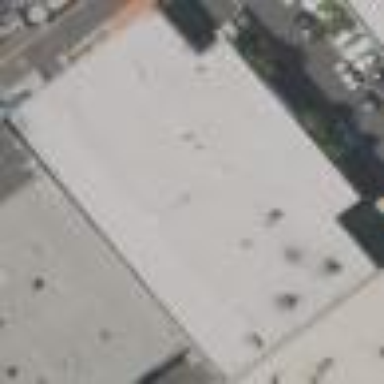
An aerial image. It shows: Warehouse building.